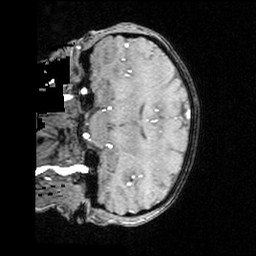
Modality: angio
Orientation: coronal
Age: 28
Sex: female
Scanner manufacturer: siemens
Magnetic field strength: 3 T
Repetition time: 0.025 s
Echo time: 0.00334 s